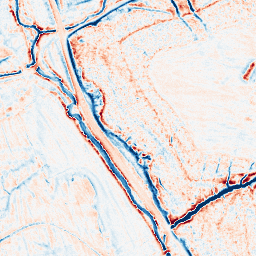
Category: edge_preserving
Decomposition family: anisotropic_diffusion
Decomposition parameters: iterations: 20
kappa: 100
gamma: 0.15
Upsampling method: quadratic
Upsampling parameters: scale: 8
Upsampling scale: 8